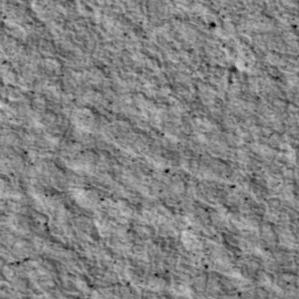
Label: non_frost